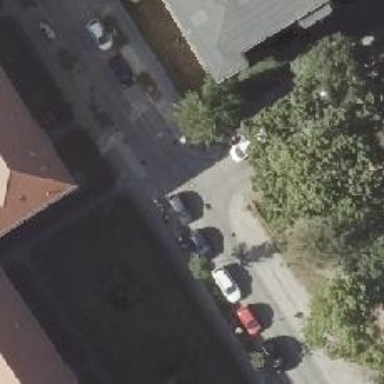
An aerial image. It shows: Residential road with sidewalks on both sides.